Interaction volume radius: 5 \u00c5
Interaction volume height: 45 \u00c5
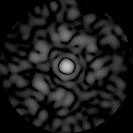
Disorder parameter: 0.7668